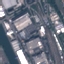
Label: Industrial